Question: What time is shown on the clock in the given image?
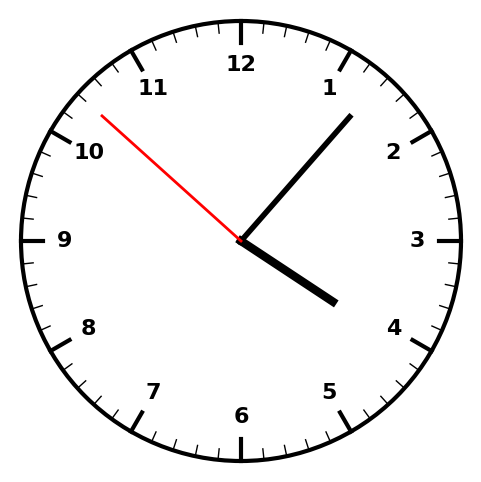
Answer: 04:06:52